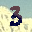
Label: 3